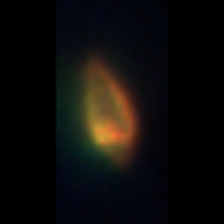
Taxon: Gyrodinium
Group: Dinoflagellates